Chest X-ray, PA view. Patient: 47 years old, sex M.
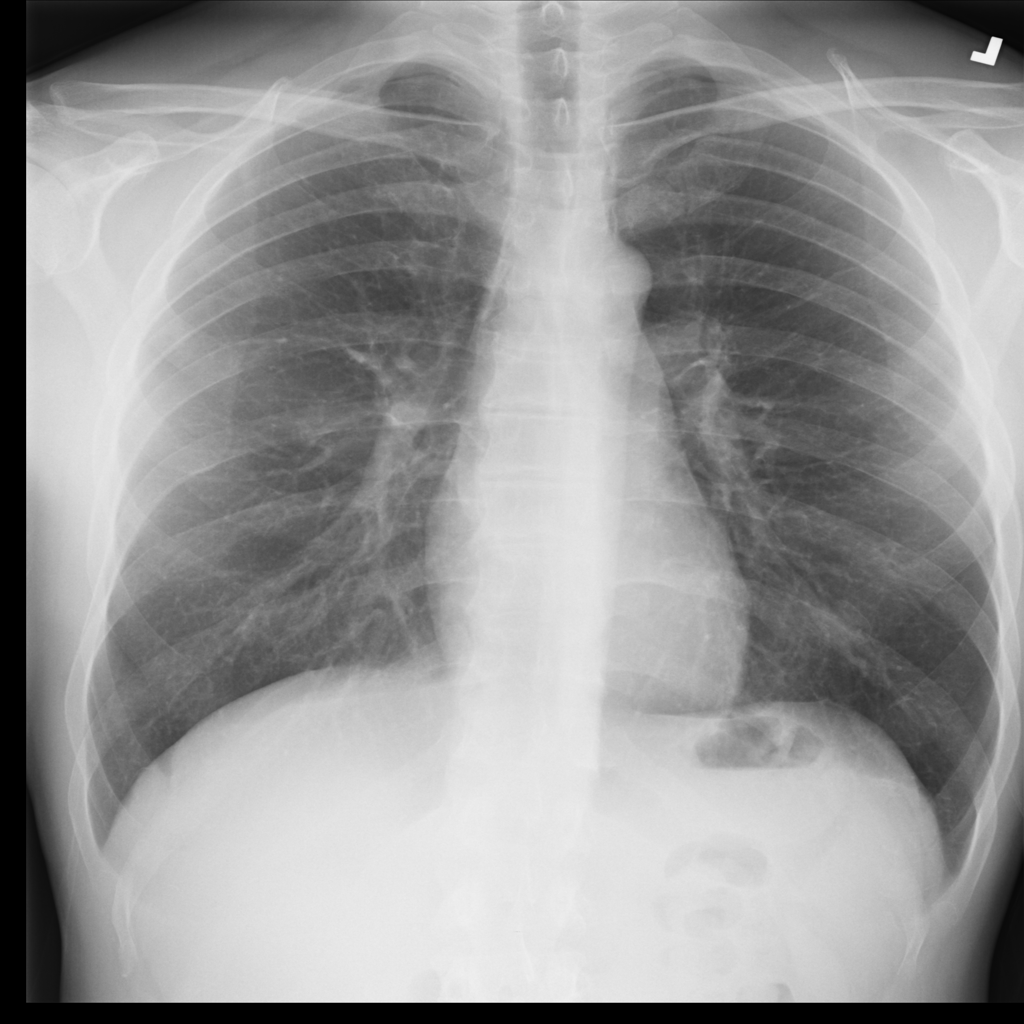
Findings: No Finding